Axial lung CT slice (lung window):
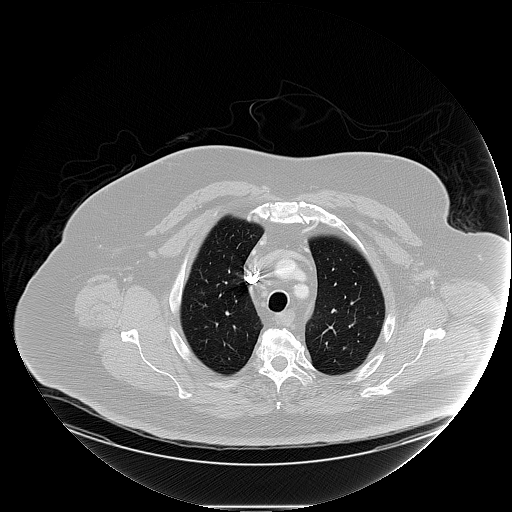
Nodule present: no